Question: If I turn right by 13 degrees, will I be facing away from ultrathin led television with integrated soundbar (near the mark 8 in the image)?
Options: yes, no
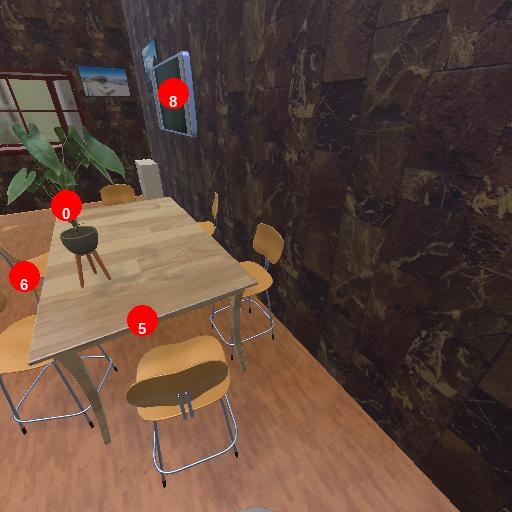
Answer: yes